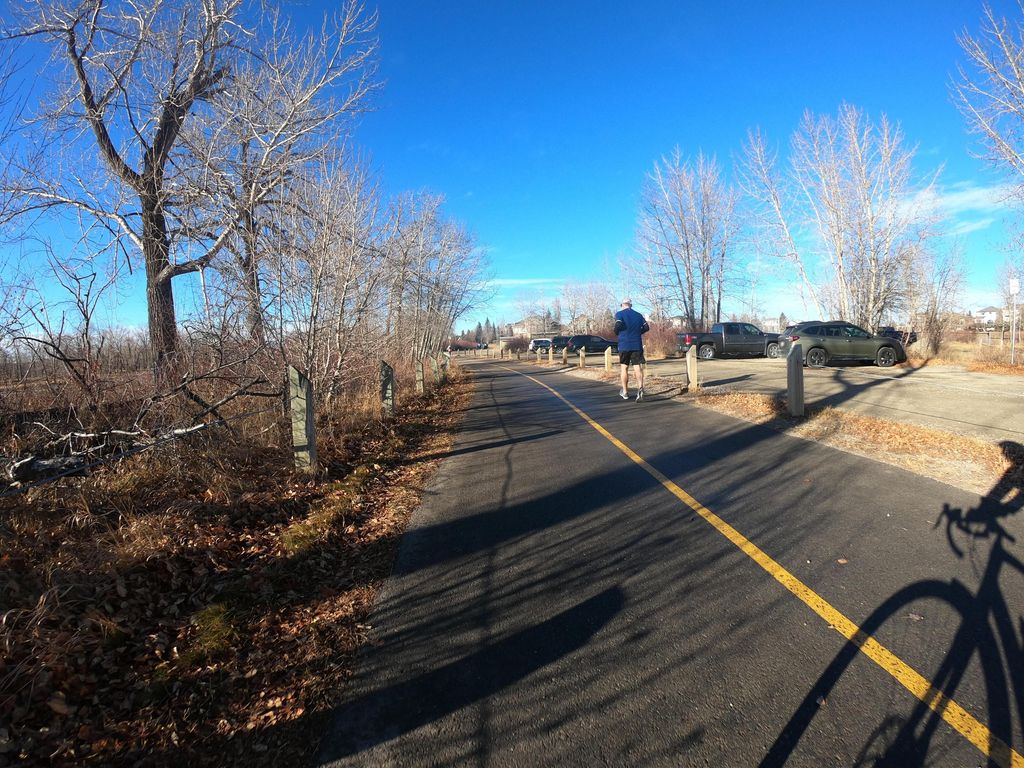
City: calgary